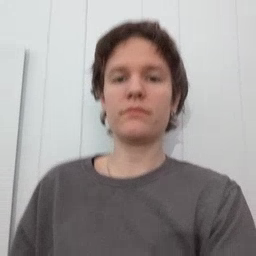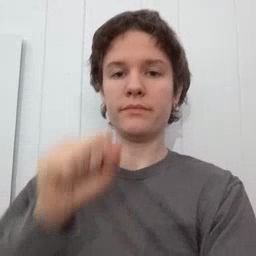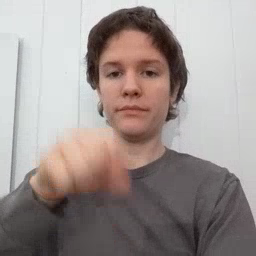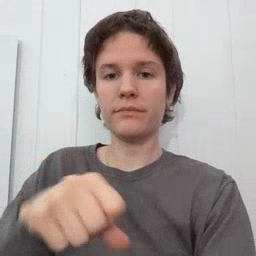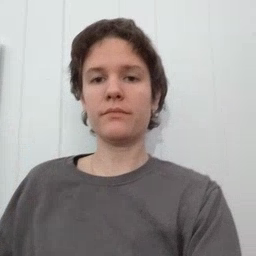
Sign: yes